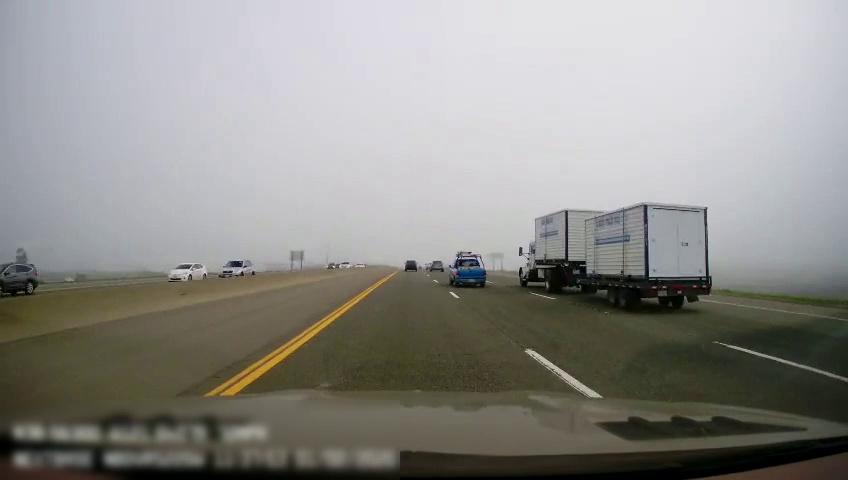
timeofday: Day
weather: Cloudy
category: Drivable Space
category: Drivable Space
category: Vehicles | SUV
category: Vehicles | Car
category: Vehicles | Car
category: Vehicles | Car
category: Vehicles | Car
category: Vehicles | Car
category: Vehicles | SUV
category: Vehicles | Truck
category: Vehicles | Other LV
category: Vehicles | Truck
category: Vehicles | SUV
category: Lanes | Current Lane
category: Lanes | Current Lane
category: Lanes | Alternate Lane
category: Lanes | Alternate Lane
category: Lanes | Alternate Lane
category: Lanes | Opposite Lane
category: Lanes | Opposite Lane
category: Traffic | Signs
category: Traffic | Signs